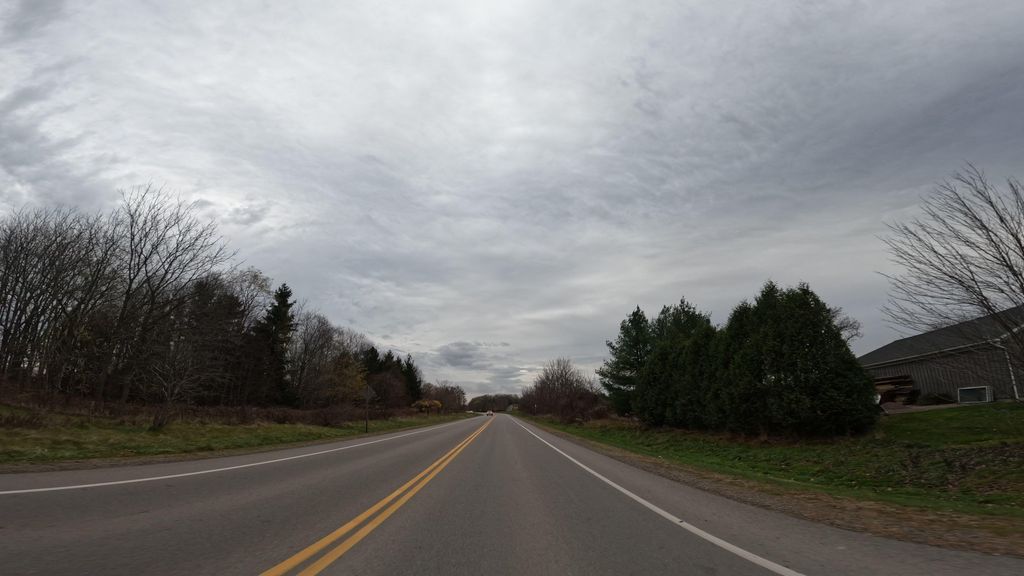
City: hamilton